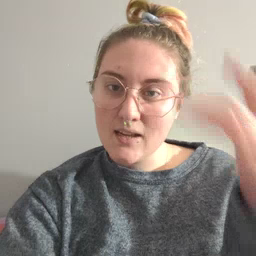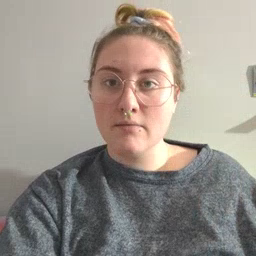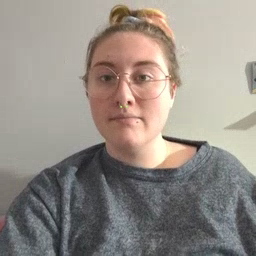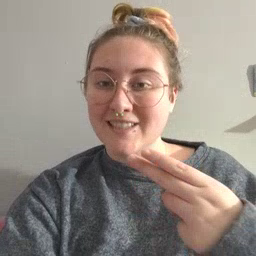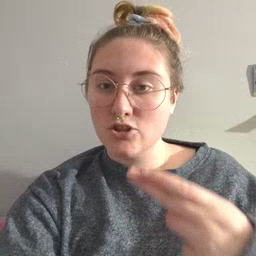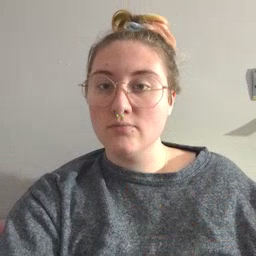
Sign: scissors